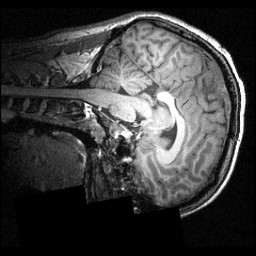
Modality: T1w
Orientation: sagittal
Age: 25
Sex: male
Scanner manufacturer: siemens
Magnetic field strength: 3.951 T
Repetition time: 1.5 s
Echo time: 0.00335 s